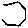
Label: hexagon